Question: From some reason when I use the iPhone 5 screen in xcode everything is in 340x640 mode instead of 640x1136.
For example I have a design ready for iPhone 5, lets say I set the background to 640x1136 it much bigger from the screen in Interface builder and in the simulator.
If I set the background to 340x640 every thing is grate.
The problem is with buttons and navigation bar.
when I set the navigation bar background image it take 1/4 of the screen.
because the design is for 1136x640.
But anyone have any idea how to fix it? Or handle it?
This is an image of the main view(interface builder generated)

Edit:
now I notice it's even not 640h weird :|
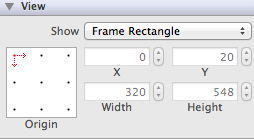
Answer: The reference point system never changes for retina devices.
so iPhone 3 vs iPhone 4 the point grid is 320 x 480 regardless of the screen resolution.
Likewise iPad 1 vs iPad 3 the point grid is 1024 x 768.
So for iPhone 5 the point grid is 320 x 568.
You program for the screen size but provide images at 2x resolution which then render correctly on retina screens as they have the extra info.
When you create your graphics you provide two images one at 2x resolution. So for a graphic 'foo' at 50 points x 50 points you provide 'foo.png' at 50 pixels x 50 pixels and 'foo@2x.png' at 100 pixels x 100 pixels for retina displays.
For example, when you ask for 'imageNamed:@"foo"' the system automatically looks for 'foo@2x' for a retina screen and if it can find it , then the image is used. Otherwise 'foo.png' is used and you get furry images in retina devices.